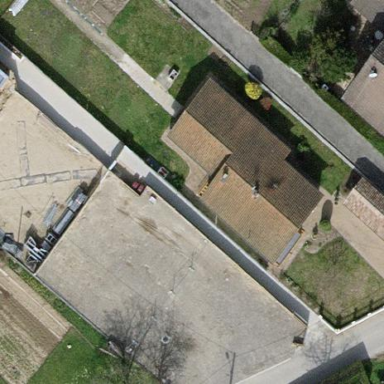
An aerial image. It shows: Detached building.